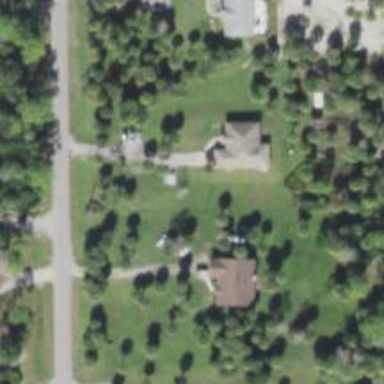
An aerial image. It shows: Driveway leading to service road.